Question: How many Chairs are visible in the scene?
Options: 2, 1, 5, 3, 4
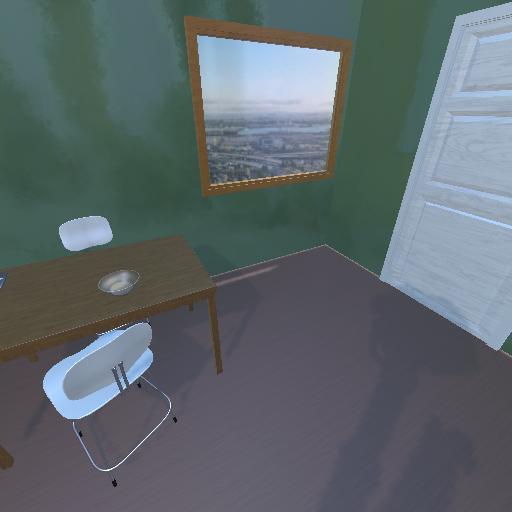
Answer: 2